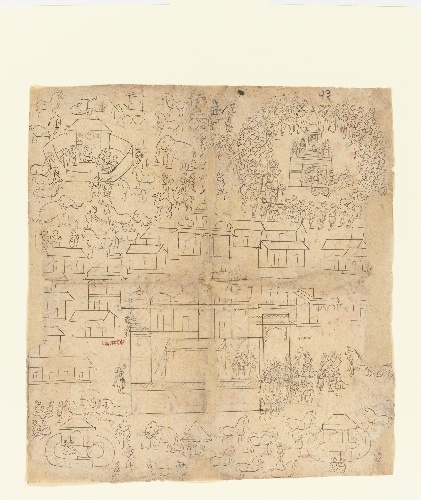
Date: 18th–19th century
Object type: Painting
Classification: Paintings
Medium: Ink on paper
Culture: India (Rajasthan)
Dimensions: Image (sight): 19 1/4 x 20 3/4 in. (48.9 x 52.7 cm)
Framed: 28 x 32 in. (71.1 x 81.3 cm)
Department: Asian Art
Credit line: Gift of Subhash Kapoor, in memory of his parents, Smt Shashi Kanta and Shree Parshotam Ram Kapoor, 2008
Accession year: 2008
Repository: Metropolitan Museum of Art, New York, NY
Tags: Cities|Elephants|Horses|Camels